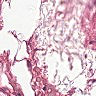
Metastatic tissue present: no